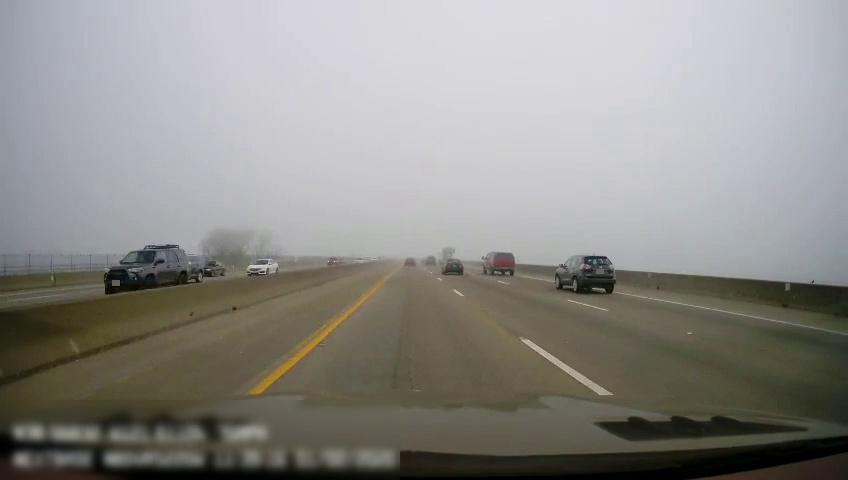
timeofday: Day
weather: Cloudy
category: Drivable Space
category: Drivable Space
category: Vehicles | Car
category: Vehicles | SUV
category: Vehicles | Car
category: Vehicles | SUV
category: Vehicles | SUV
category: Vehicles | Car
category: Vehicles | SUV
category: Vehicles | Other LV
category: Vehicles | Truck
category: Vehicles | SUV
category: Vehicles | Car
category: Vehicles | Car
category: Lanes | Current Lane
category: Lanes | Current Lane
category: Lanes | Alternate Lane
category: Lanes | Alternate Lane
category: Lanes | Alternate Lane
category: Lanes | Opposite Lane
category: Lanes | Opposite Lane